Interaction volume radius: 10 \u00c5
Interaction volume height: 30 \u00c5
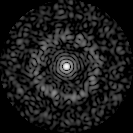
Disorder parameter: 0.8344